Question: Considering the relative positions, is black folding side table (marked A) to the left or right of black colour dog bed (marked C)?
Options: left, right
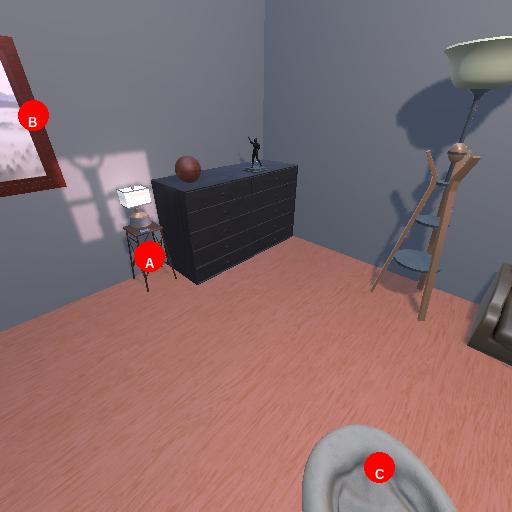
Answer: left